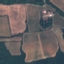
Label: PermanentCrop